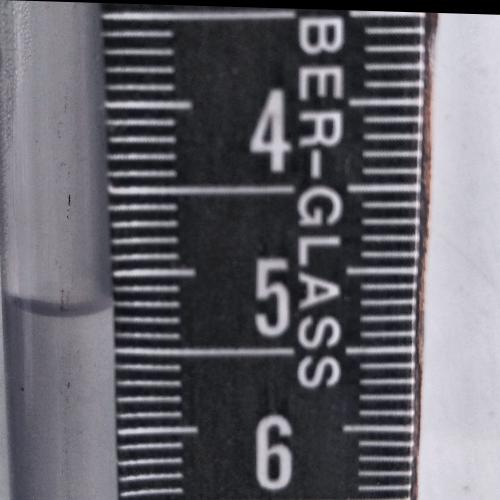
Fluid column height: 5.2 cm